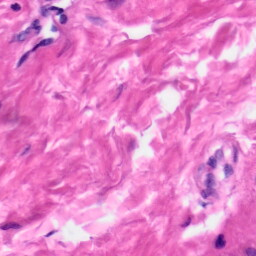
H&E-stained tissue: Skin